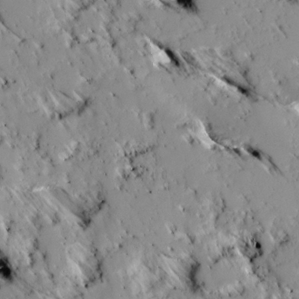
Label: non_frost